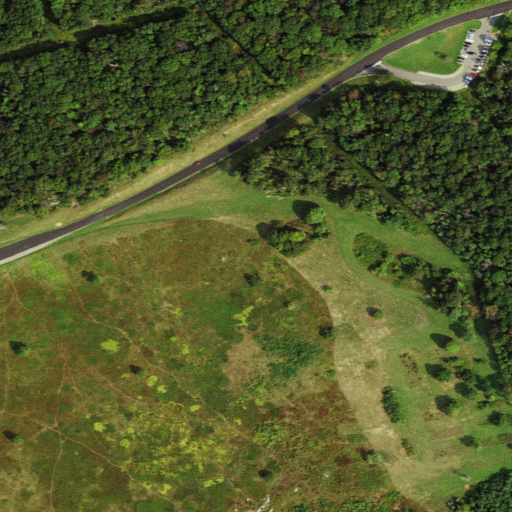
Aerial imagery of plain(s) in Virginia named Big Meadows containing deciduous forest, open development, and herbaceous wetlands